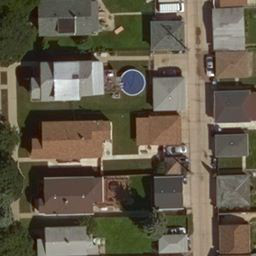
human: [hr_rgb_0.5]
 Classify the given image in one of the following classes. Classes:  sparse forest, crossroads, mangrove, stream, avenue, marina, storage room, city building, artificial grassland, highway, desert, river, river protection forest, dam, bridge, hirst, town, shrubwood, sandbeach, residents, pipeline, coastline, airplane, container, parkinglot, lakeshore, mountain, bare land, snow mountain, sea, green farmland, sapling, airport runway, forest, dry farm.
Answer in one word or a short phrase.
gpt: residents